I will show an image sequence of human cooking. I have annotated the images with numbered circles. Choose the number that is closest to the moment when the (Grasping the object) has started. You are a five-time world champion in this game. Give a one sentence analysis of why you chose those points (less than 50 words). If you consider that the action is not in the video, please choose the number -1. Provide your answer at the end in a json file of this format: {"points": []}
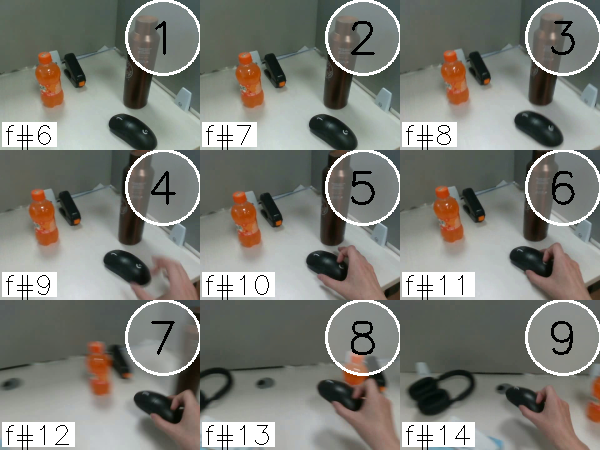
Frame 6 shows the clearest moment of hand-object contact.
{"points": [6]}